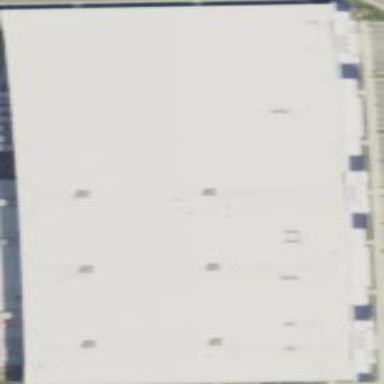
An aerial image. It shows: Warehouse building.